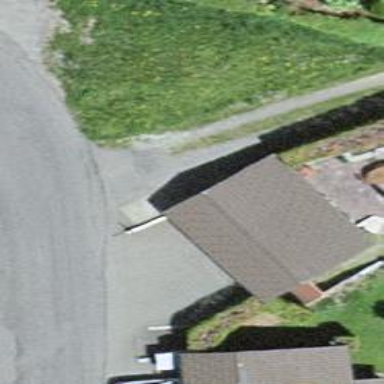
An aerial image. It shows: Garage building.